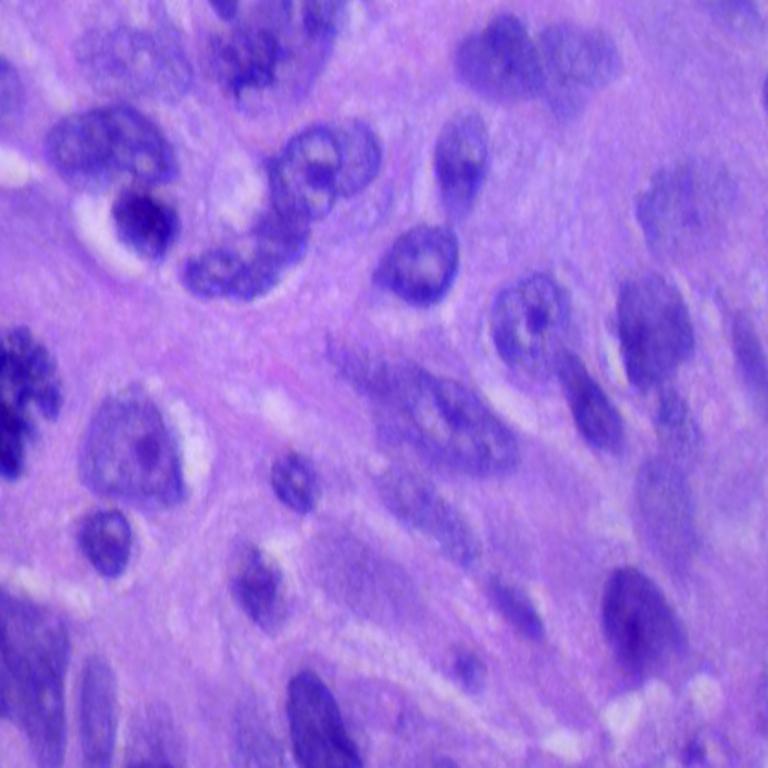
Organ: lung
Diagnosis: squamous carcinomas